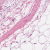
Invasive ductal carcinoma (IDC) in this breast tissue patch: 0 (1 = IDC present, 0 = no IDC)